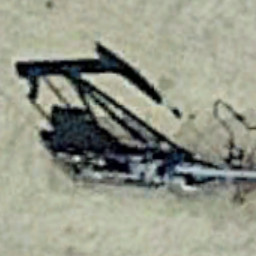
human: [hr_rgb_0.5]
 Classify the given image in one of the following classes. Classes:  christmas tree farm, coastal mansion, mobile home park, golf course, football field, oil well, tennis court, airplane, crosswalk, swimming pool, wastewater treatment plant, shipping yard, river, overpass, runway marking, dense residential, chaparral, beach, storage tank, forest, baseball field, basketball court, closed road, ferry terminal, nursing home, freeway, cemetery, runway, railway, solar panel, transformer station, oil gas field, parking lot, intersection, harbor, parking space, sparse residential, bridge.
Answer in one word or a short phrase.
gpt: oil well